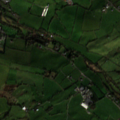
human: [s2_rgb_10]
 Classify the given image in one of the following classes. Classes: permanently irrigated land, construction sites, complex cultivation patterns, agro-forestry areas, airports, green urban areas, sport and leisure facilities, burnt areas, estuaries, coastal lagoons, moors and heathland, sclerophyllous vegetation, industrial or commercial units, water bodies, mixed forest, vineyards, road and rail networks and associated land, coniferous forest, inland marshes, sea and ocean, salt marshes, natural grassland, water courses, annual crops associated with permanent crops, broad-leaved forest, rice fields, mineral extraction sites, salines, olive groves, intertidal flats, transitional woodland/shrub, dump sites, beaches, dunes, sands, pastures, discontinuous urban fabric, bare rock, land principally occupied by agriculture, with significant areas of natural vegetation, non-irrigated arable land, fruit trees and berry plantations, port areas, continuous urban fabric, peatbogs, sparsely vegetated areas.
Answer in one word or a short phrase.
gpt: discontinuous urban fabric, pastures, land principally occupied by agriculture, with significant areas of natural vegetation